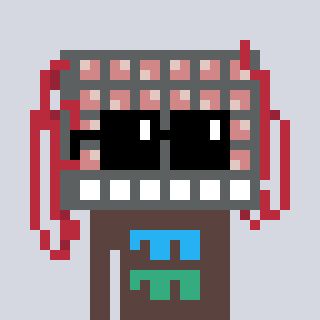
a pixel art character with square black sunglasses, a turing-shaped head and a darkbrown-colored body on a cool background